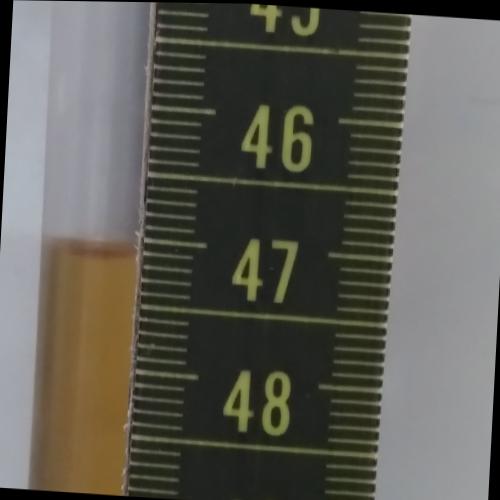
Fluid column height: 47.1 cm